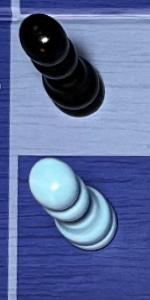
Label: Pawn_White